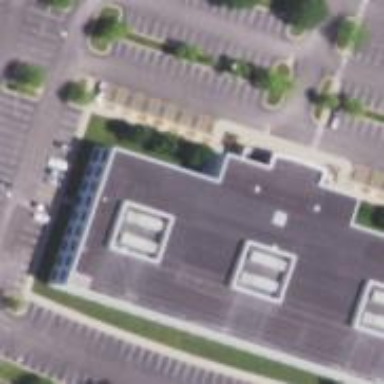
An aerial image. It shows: Office building.